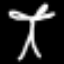
Label: palm tree